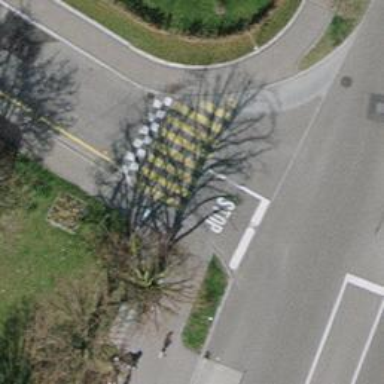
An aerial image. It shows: Uncontrolled crossing with traffic calming table.